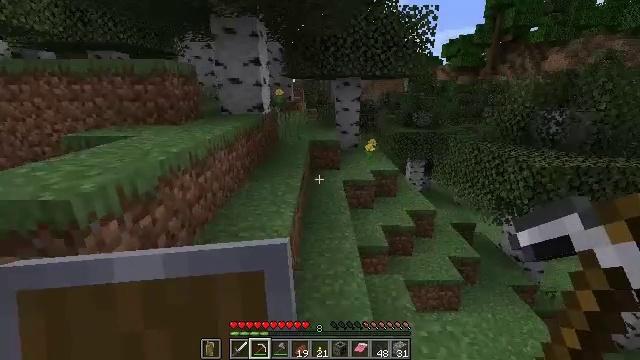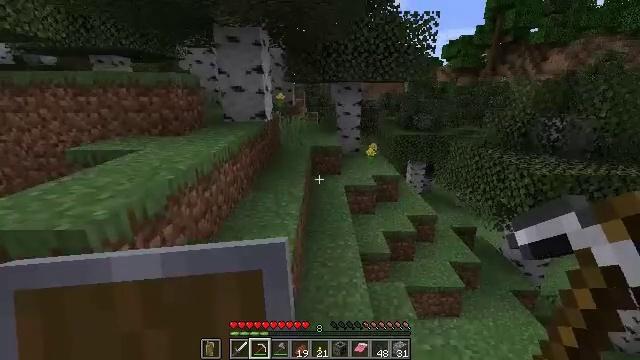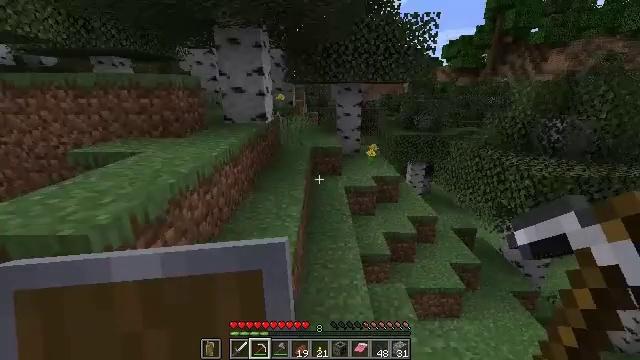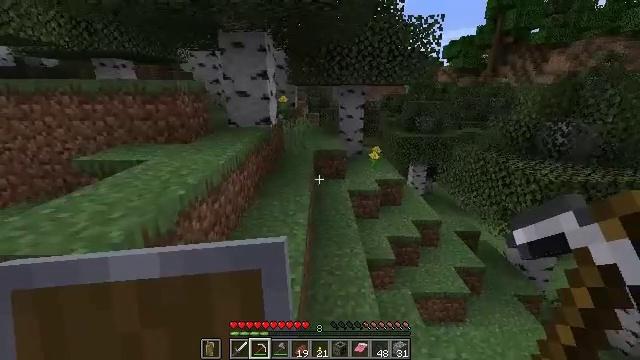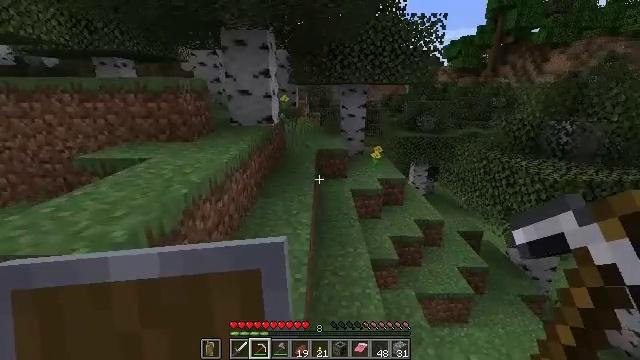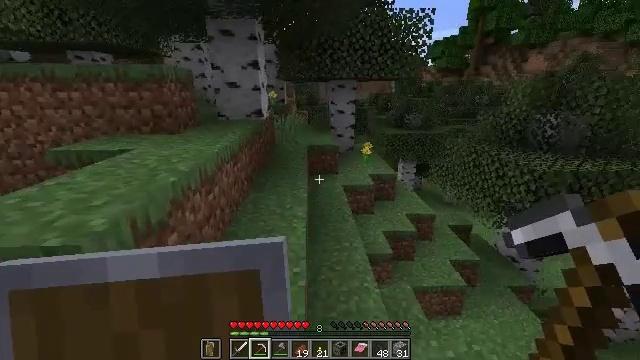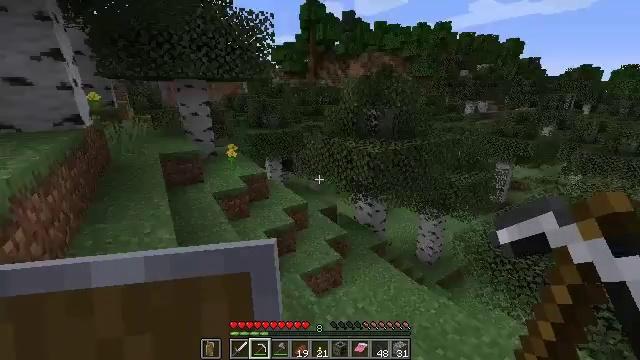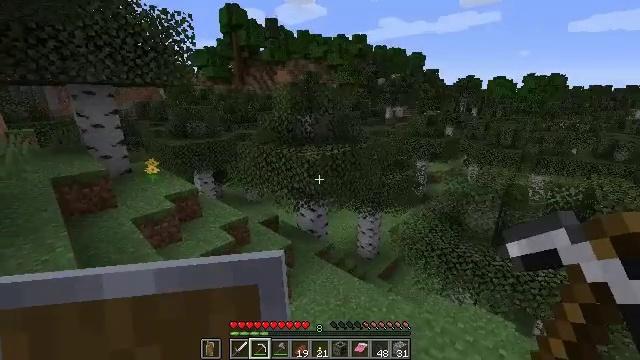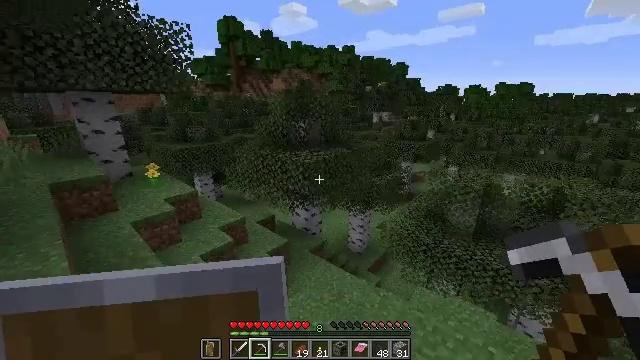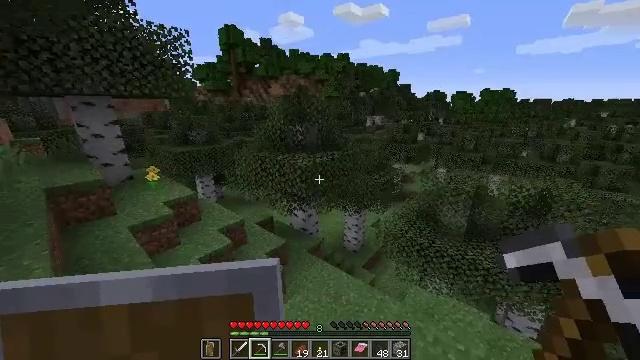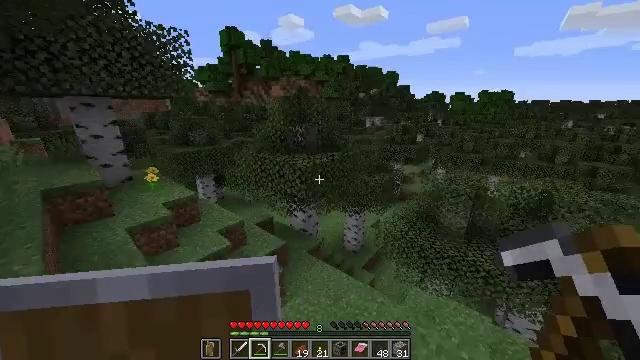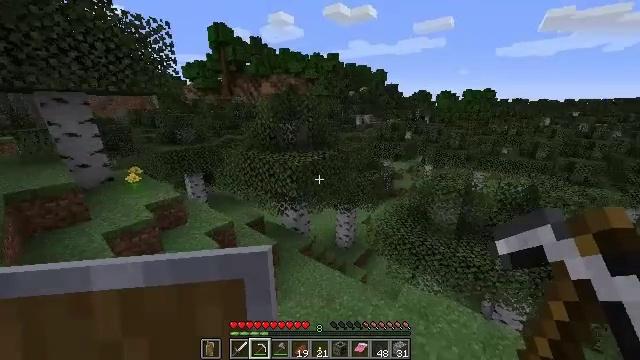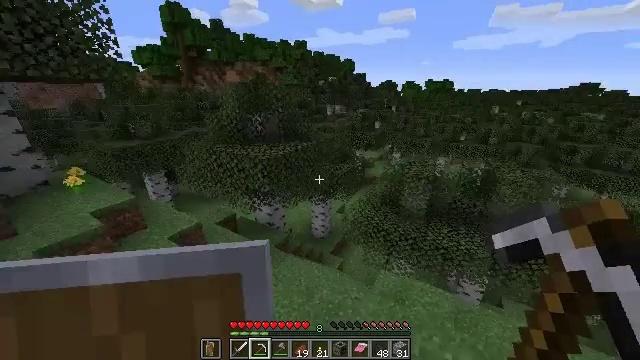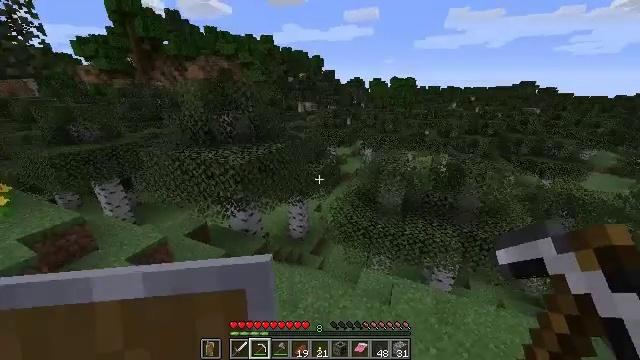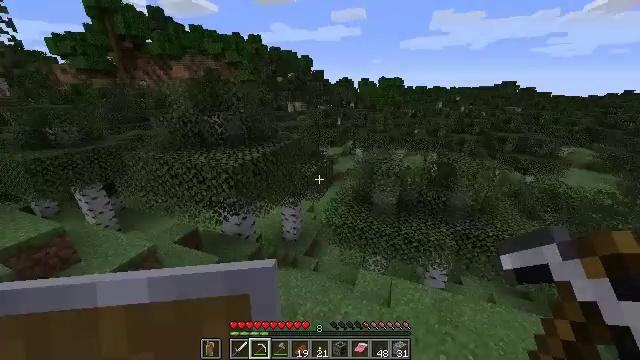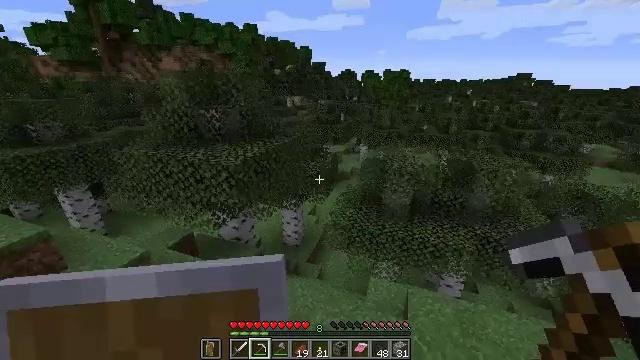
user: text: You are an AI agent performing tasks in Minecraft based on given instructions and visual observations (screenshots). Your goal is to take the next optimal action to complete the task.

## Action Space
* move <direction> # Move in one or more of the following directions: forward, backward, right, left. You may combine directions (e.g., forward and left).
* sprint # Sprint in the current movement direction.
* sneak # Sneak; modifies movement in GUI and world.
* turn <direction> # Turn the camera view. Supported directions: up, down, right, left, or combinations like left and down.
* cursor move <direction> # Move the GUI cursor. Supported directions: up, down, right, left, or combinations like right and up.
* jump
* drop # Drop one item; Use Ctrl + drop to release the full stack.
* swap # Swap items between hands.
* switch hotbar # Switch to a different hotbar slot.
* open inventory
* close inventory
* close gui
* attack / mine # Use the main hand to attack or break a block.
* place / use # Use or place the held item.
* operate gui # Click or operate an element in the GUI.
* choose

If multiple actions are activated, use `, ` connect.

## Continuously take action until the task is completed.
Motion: motion action
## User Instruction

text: Gather birch leaves using hands or shears.
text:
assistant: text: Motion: move forward and move left
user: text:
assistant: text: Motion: move forward and move left
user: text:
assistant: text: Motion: move forward and move left
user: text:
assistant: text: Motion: move forward and move left
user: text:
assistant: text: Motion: move forward, turn right
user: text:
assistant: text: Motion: move forward, turn right
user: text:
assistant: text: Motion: move forward, sprint, turn right and up
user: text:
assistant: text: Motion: move forward, sprint, turn right
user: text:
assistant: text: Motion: move forward, sprint
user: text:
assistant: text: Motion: move forward, sprint
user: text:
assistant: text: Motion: move forward, turn right and down
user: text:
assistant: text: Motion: move forward, turn right and down
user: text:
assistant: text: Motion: move forward and move left, turn right
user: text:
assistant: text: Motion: move left, turn right
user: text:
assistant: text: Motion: move left
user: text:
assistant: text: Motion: move left
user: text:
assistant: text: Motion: move left
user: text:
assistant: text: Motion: move left
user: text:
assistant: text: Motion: move left
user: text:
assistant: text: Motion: move left
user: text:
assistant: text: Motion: move left
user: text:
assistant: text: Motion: move left
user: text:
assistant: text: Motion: move left
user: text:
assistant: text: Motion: move left
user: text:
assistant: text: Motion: move left
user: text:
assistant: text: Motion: move left
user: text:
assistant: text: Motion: move left
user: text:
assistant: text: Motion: move left
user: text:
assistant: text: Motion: move left
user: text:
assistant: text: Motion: move forward and move left, turn left